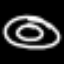
Label: donut